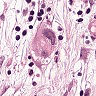
Metastatic tissue present: yes